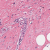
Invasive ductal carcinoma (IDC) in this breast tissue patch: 0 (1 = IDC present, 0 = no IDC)